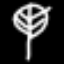
Label: leaf